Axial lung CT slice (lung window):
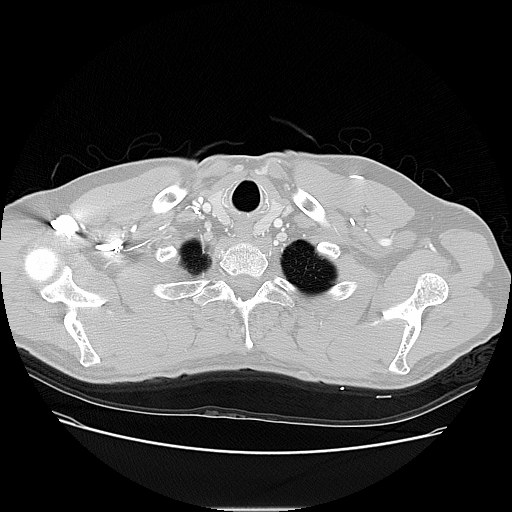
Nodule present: no